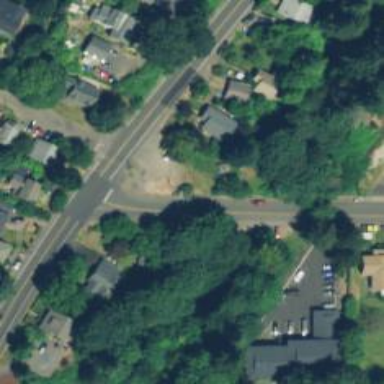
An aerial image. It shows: Tertiary road with sidewalk on the left.